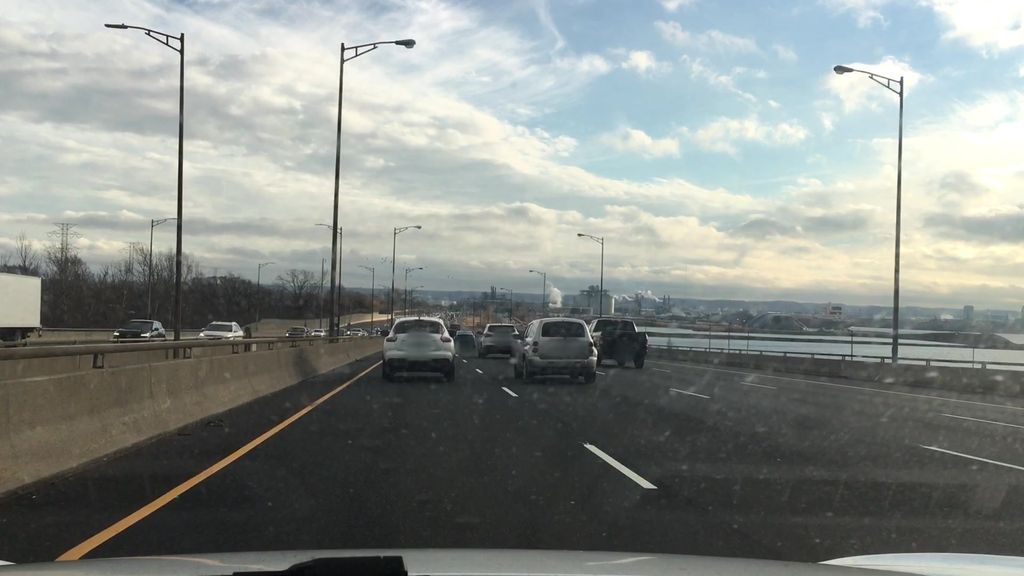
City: hamilton